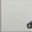
Piece: xx